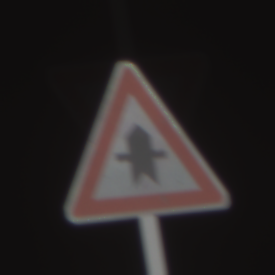
Verkehrszeichen: Vorfahrt
Umgebung: Outdoor, Suburban
Tageszeit: MorningAfternoon
Wetter: Clear
Licht: Natural
Jahreszeit: NotSpecified
Kontrast: HighContrast